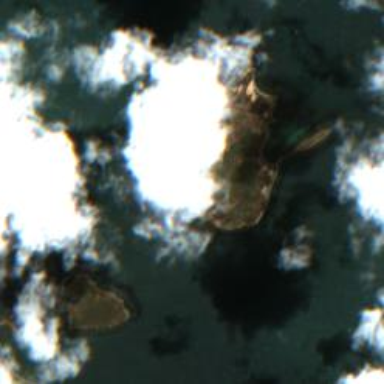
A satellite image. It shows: Island with natural coastline.